Question: I am designing an application using PyQt that will manage multiple instances of Selenium. Each instance has a QFrame with unique information and controls and can be tabbed through from the main window.
'''
class Instance(QFrame):
def __init__(self):
super().__init__()
self.username = "whatever"
...
self.startButton = QPushButton('Start')
self.startButton.clicked.connect(lambda: self.engineStart())
self.exitButton = QPushButton('Exit')
self.exitButton.clicked.connect(lambda: self.engineExit())
...
'''
How it looks

Users should be able to create and delete instances at will.
Creating a tab is no problem. I have a "+" button set as the 'QTabWidget''s 'cornerWidget'. It is connected to a simple method to add the tab.
'''
class App(QFrame):
def __init__(self):
...
def addNewTab(self):
t = Instance()
self.tabs.addTab(t, t.username)
'''
The problem is, how can I use the "Exit" button from the "inside" Instance class to remove the tabs that are managed from the main window's "outside" class? I need some way to call 'removeTab()'
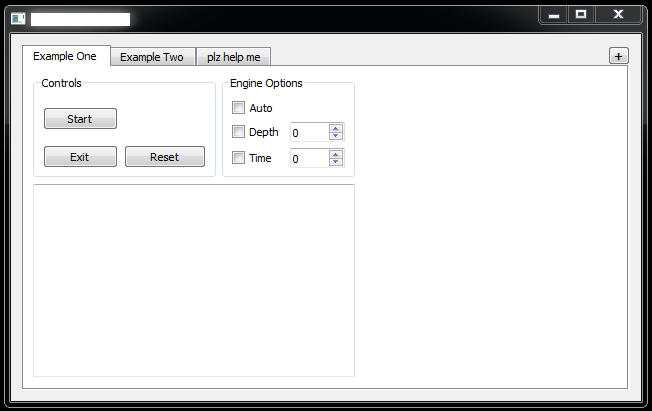
Answer: To do what you want you must create a slot in the main window, and connect it to the clicked signal of the button as shown below:
'''
class App(QFrame):
def __init__(self):
...
def addNewTab(self):
t = Instance()
self.tabs.addTab(t, t.username)
t.exitButton.clicked.connect(self.slot)
def slot(self):
self.tabs.removeTab(your_index)
'''